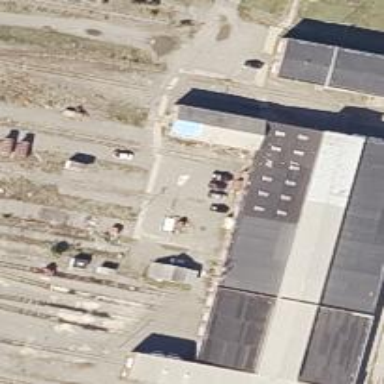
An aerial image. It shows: Railway yard.